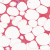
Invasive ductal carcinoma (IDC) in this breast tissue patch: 0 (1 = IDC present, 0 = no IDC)